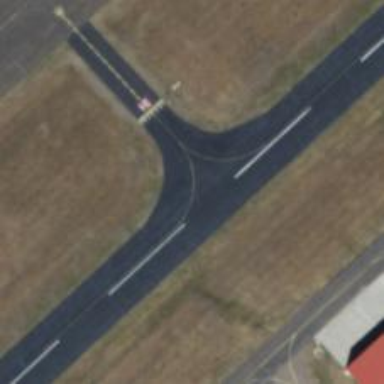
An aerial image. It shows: View of taxiway at the airport.